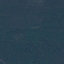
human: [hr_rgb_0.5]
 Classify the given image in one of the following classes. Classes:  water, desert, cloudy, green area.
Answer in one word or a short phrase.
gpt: green area